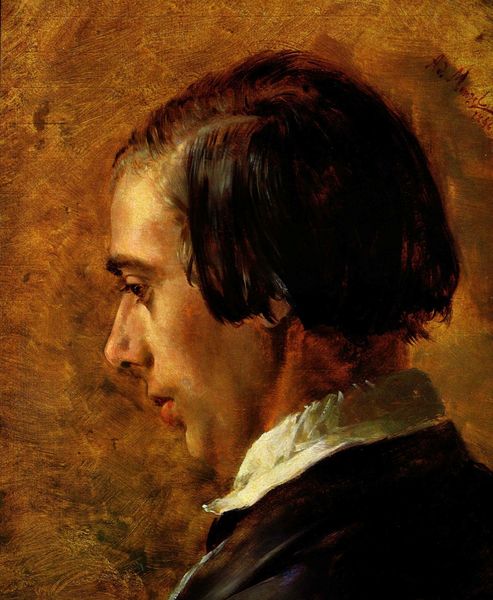
Titel: Porträt von Menzels Bruder Richard
Künstler: Adolph Menzel
Standort: Schweinfurt
Institution: Sammlung Georg Schäfer
Schlagwörter: dunkel, gemälde, kopf, mann, schatten, weiß, gelb, ocker, braun, frisur, grau, haar, hell, hintergrund, licht, mund, nase, ohr, orange, profil, rücken, schwarz, stirn, ölbild, blick, rot, beige, malerei, anzug, bart, hemd, jacke, wand, augen, gesicht, helld, inkarnat, kragen, mensch, trauer, bildnis, hals, herr, portrait, porträt, signatur, öl, auge, gold, haare, mantel, realismus, augenbrauen, en face, kinn, lippe, lippen, ohren, potrait, scheitel, schulter, schultern, traurig, deutschland, wangen, man, naturalismus, backen, nacken, ölgemälde, duktus, muskeln, ernst, seitenscheitel, brauen, glanz, seitenansicht, starr, melancholie, deutsch, menzel, gesenkt, hinterkopf, nachdenklich, wange, augenbraue, jackett, sakko, ohrläppchen, wimpern, geneigt, unten, abgewandt, links, hinten, seite, nasenloch, braue, weißß, selbstportrait, putz, porrait, halbprofil, hubi, doppelkinn, brauntöne, backe, braunrot, haaransatz, männerkopf, verloren, brauns, bruder, nasenflügel, schopf, geduckt, adolf menzel, verlorenes profil, lid, hintergrunf, haaren, kragn, nach unten, gesichtsfarbe, haarschnitt, profilbildnis, starren, uge, geneigter kopf, huni, rücksicht, munda, porträtt, seitenportrait, halsfalte, krahen, langhaarfrisur, richard menzel, verlorenes portrait, munzil, 1986, 1896, scheitelkragen, vblick, profil portrait, speckiges haar